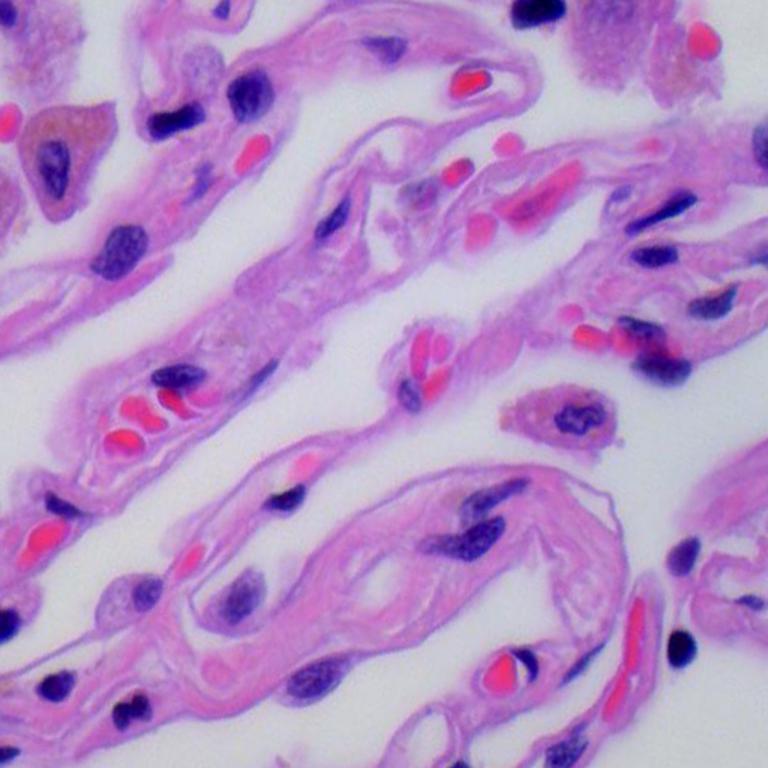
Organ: lung
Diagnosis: benign